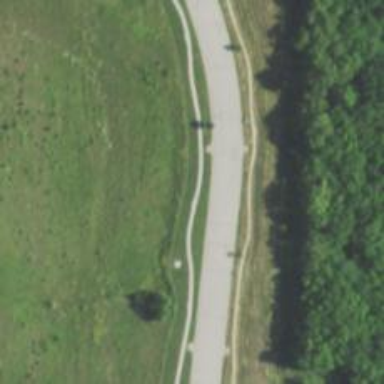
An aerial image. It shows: Unmarked crossing on the road.